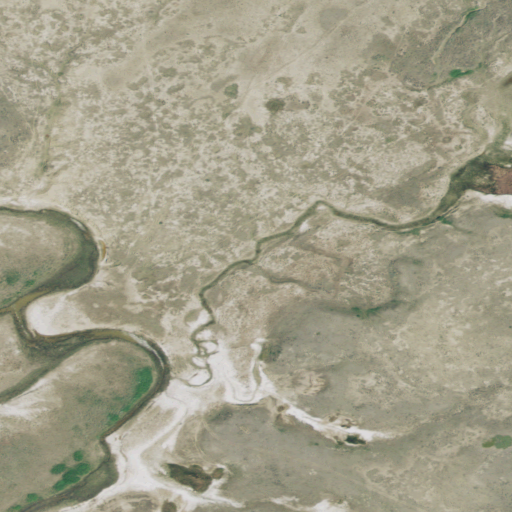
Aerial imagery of valley in Montana named Warneke Coulee containing grassland and shrub